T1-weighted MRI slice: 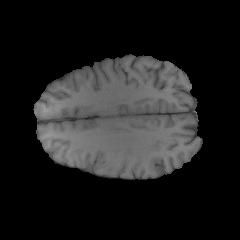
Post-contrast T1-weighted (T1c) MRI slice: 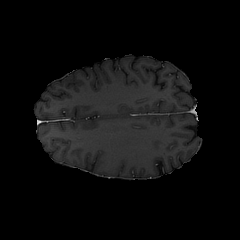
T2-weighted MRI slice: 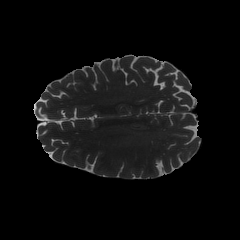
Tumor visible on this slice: no